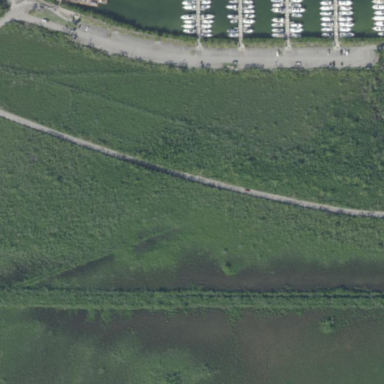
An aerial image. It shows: Marshy wetland area.